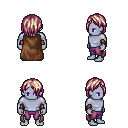
a pixel art fantasy rpg character, male body template, dark elf, purple skin, brown cape, magenta pants, white blonde bangs hairstyle, cloth bracers, four views (front, back, left, right), 2x2 character sprite sheet, small pixel art, hard edges, no anti-aliasing